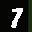
Label: 7